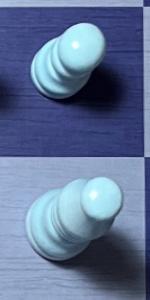
Label: Bishop_White